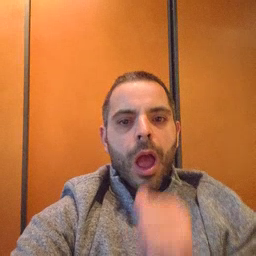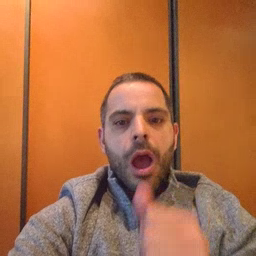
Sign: nuts